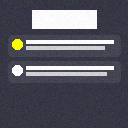
Screen state: on